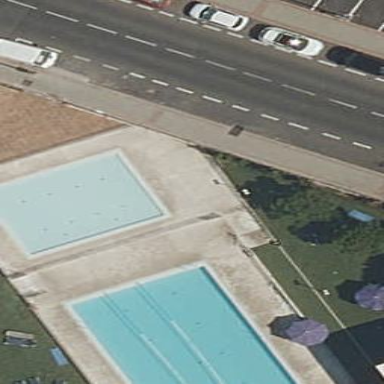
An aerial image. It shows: Swimming pool located in leisure land.